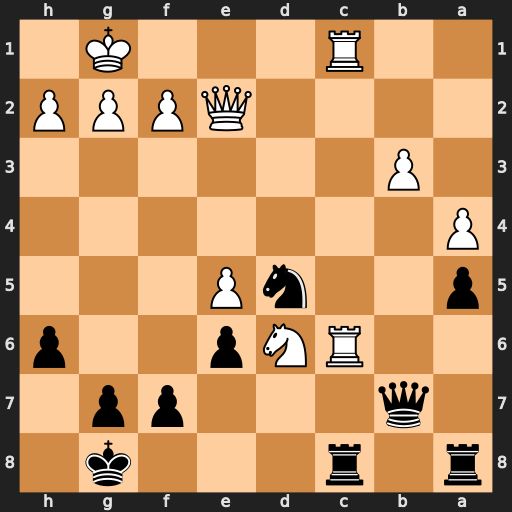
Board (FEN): r1r3k1/1q3pp1/2RNp2p/p2nP3/P7/1P6/4QPPP/2R3K1
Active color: b
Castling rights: -
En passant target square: -
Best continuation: Rxc6 Rxc6 Qxc6